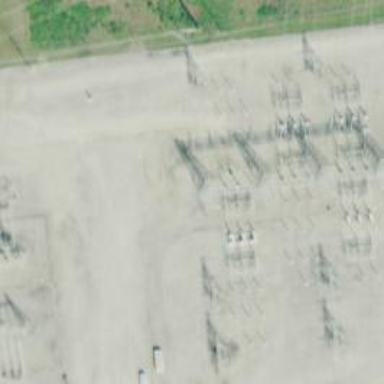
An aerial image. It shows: Switch used for power control.